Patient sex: F
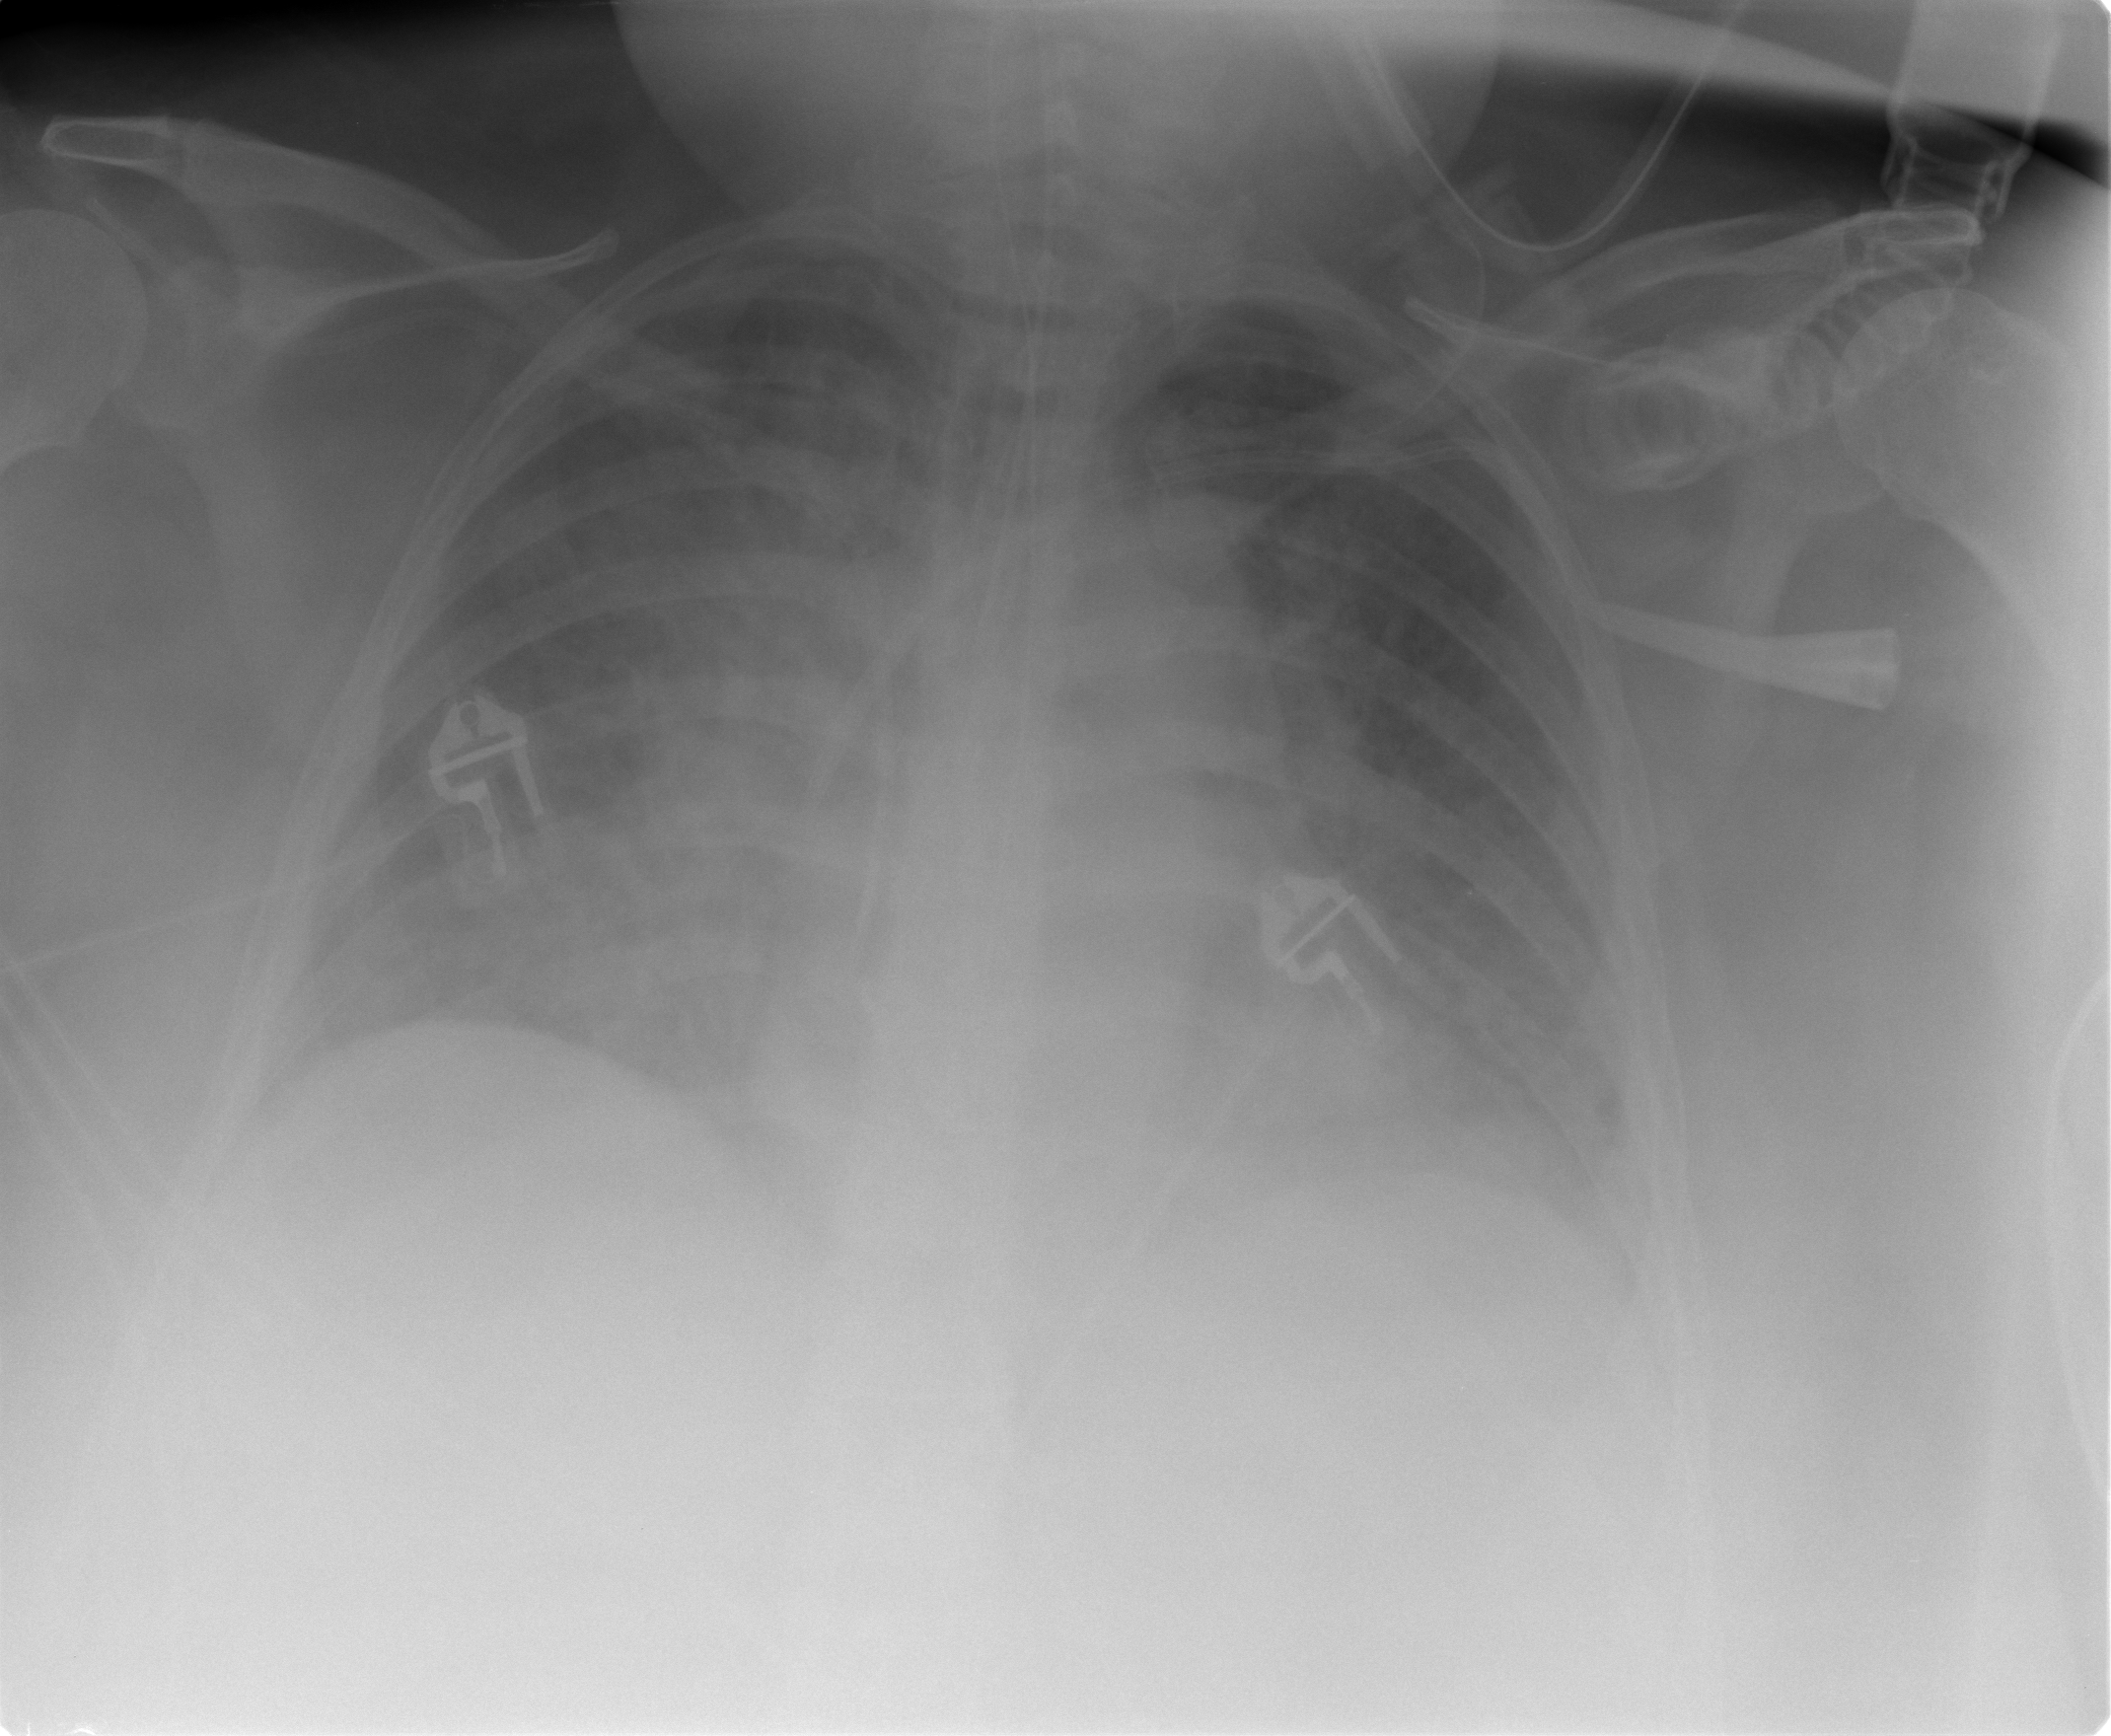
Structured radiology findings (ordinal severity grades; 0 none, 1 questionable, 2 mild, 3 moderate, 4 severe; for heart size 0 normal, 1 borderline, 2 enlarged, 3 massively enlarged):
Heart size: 2
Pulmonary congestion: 3
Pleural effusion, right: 2
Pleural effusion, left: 2
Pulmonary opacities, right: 3
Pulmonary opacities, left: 3
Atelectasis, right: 2
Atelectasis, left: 2